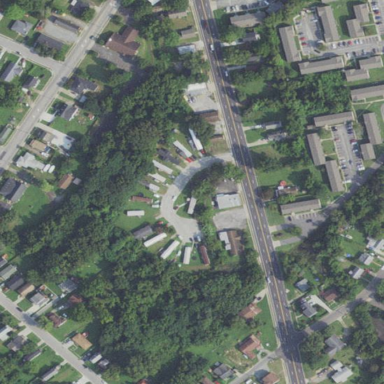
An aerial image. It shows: Residential area designated as trailer park.